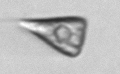
Label: Licmophora